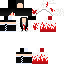
A female human skin with dark skin, wearing brown long hair dressed in a red suit and red skirt, featuring a closed mouth.